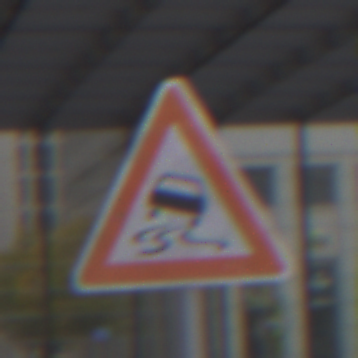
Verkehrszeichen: SchleuderOderRutschgefahr
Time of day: MorningAfternoon
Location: Outdoor (Urban)
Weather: Overcast
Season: NotSpecified
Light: Natural